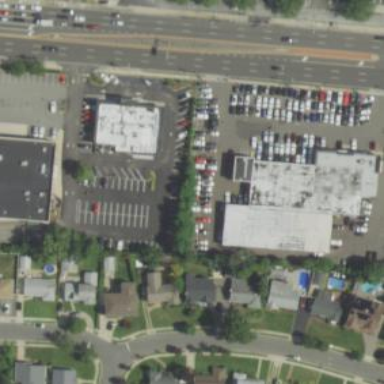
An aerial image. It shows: Retail building.